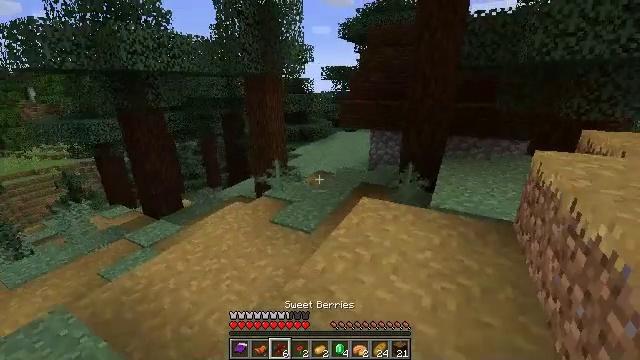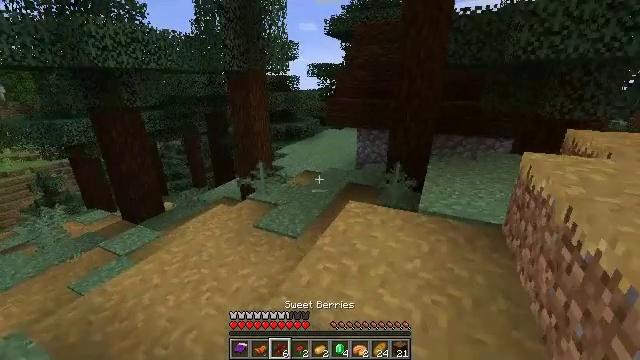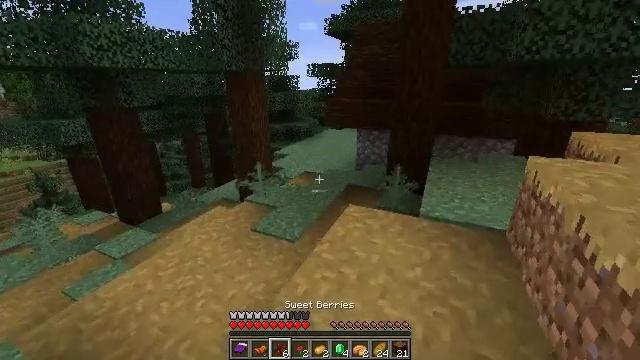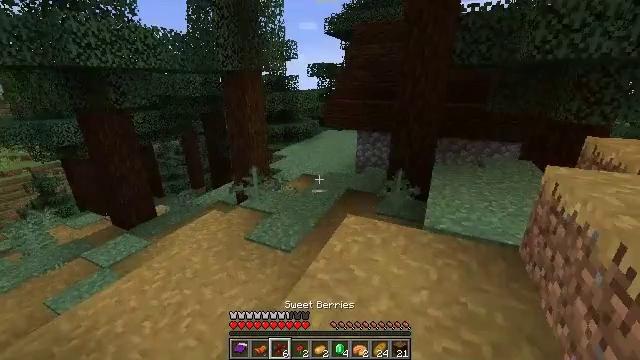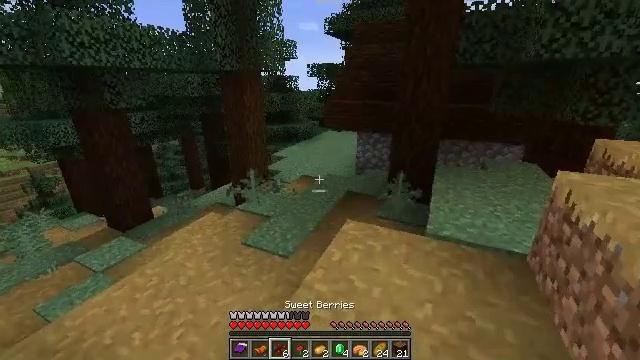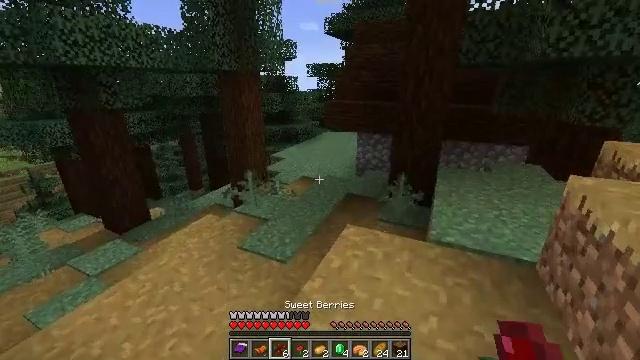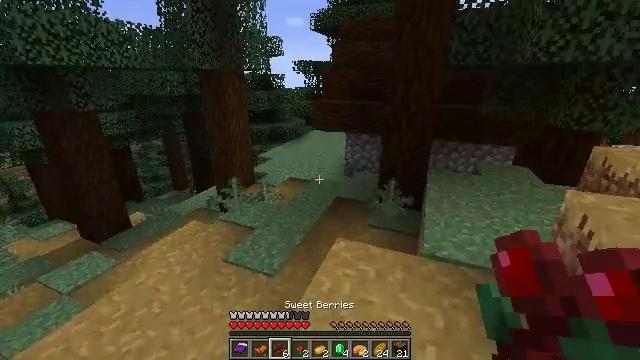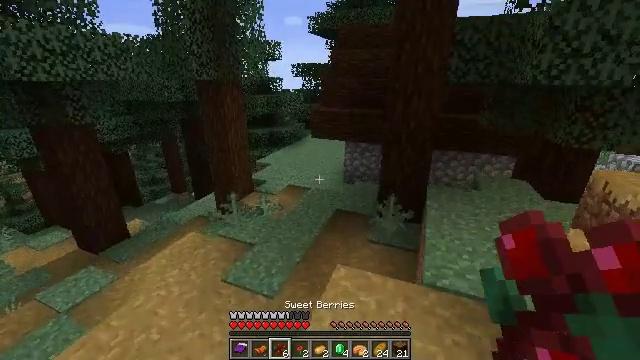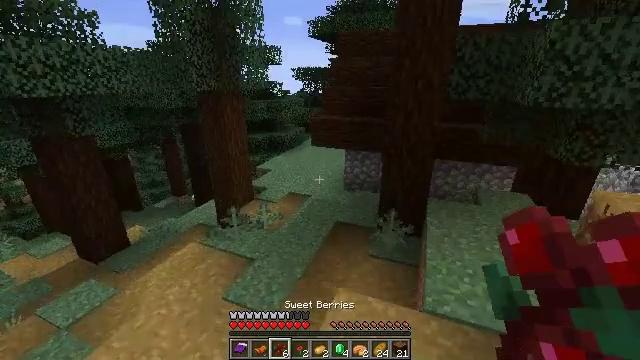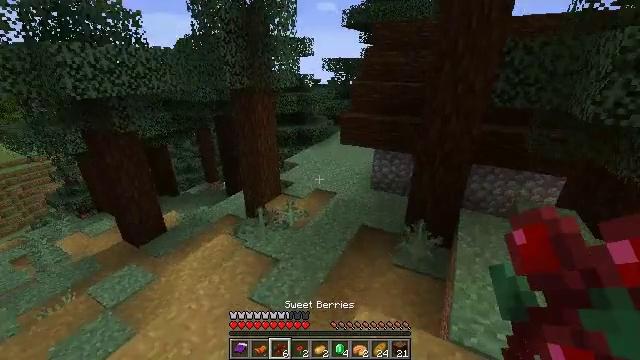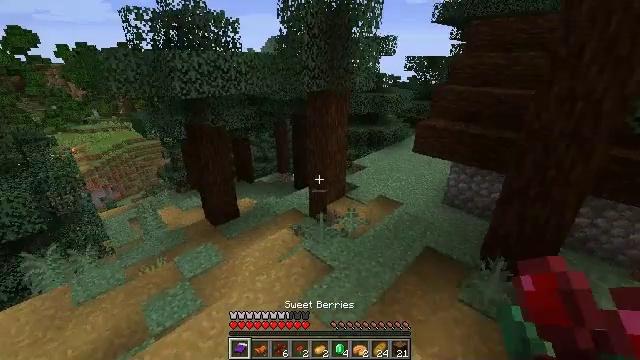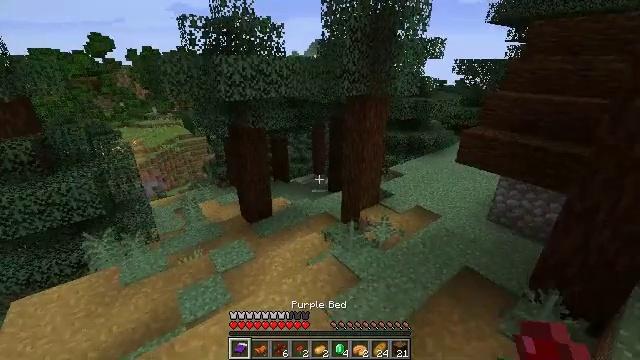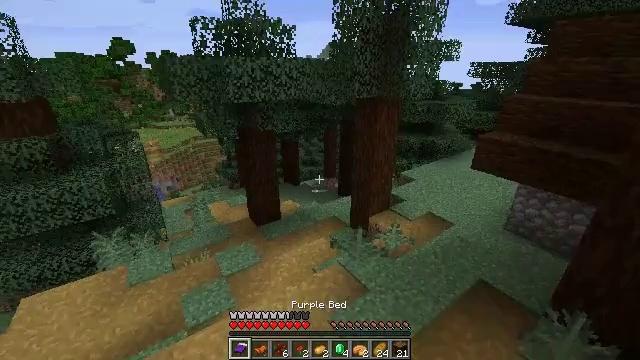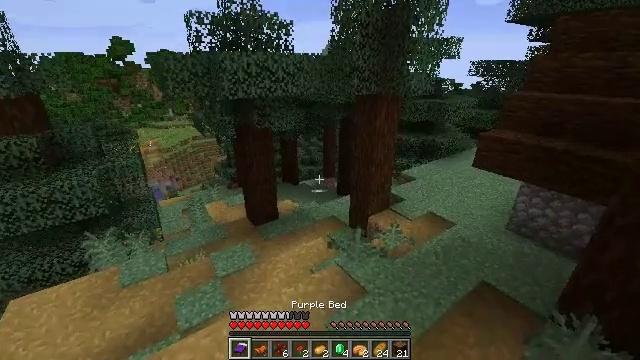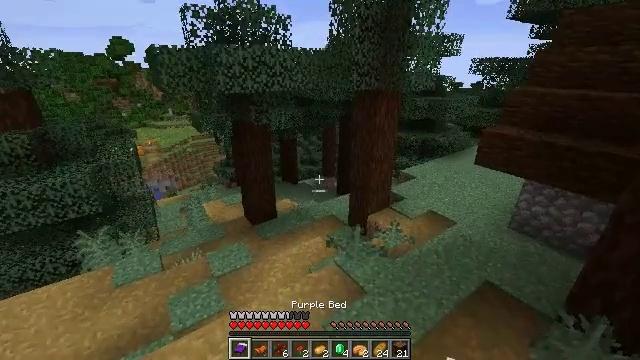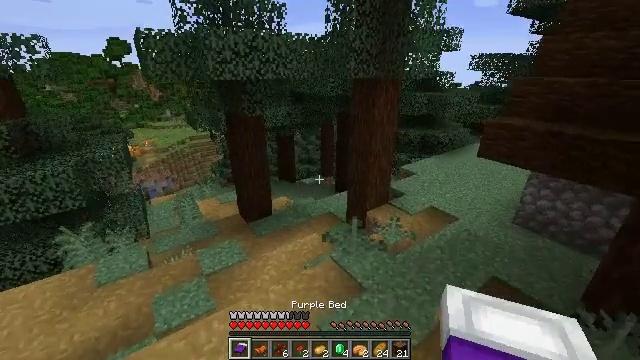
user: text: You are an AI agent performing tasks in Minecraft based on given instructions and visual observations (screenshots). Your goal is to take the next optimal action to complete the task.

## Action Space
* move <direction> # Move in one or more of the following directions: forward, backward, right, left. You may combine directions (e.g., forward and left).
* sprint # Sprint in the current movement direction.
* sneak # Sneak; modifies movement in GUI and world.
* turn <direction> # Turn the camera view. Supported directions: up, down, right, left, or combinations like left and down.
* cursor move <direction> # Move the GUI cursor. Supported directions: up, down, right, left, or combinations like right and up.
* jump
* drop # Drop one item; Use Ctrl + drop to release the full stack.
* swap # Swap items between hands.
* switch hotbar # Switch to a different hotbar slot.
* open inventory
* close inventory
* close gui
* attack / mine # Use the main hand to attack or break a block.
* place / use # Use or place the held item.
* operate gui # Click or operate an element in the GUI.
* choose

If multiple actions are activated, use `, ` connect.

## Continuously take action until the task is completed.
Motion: motion action
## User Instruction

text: craft item air
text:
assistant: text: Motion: move forward, turn right
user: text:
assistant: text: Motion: move forward
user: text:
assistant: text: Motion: move forward
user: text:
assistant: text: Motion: move forward
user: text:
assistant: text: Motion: move forward
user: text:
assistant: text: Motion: move forward, turn right and down, jump
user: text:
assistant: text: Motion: move forward, jump
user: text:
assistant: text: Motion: move forward, jump
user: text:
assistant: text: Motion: move forward, turn left and down, jump
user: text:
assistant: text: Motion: move forward, turn left, switch to hotbar 1
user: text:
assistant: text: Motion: move forward, turn left, switch to hotbar 1
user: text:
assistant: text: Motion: move forward, turn left, switch to hotbar 1
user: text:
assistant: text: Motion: move forward, switch to hotbar 1
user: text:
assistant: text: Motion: move forward
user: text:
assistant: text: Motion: move forward
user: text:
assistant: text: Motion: move forward
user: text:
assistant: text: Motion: move forward
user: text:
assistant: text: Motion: move forward
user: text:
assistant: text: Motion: move forward, turn left
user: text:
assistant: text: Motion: turn left and up
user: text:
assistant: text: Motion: turn left and up
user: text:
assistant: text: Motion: turn left
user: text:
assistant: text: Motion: no_op
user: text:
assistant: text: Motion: move forward
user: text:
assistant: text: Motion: move forward
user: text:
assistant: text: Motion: move forward
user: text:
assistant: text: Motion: no_op
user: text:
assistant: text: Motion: no_op
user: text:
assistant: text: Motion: turn down
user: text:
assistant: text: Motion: move forward